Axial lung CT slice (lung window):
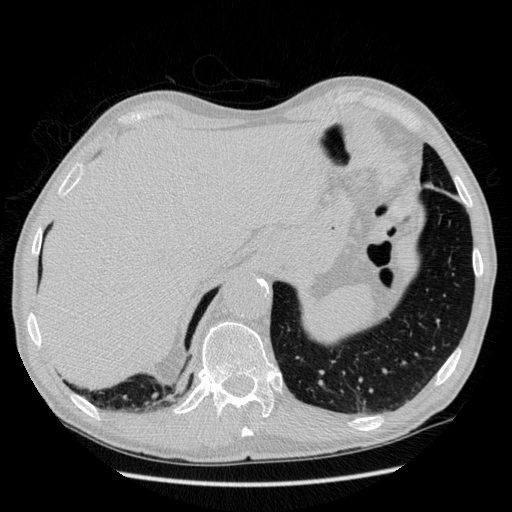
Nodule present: no